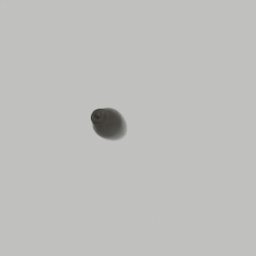
Label: decoration